Field crop: maize
Growth stage: 2
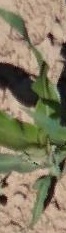
Species: maize